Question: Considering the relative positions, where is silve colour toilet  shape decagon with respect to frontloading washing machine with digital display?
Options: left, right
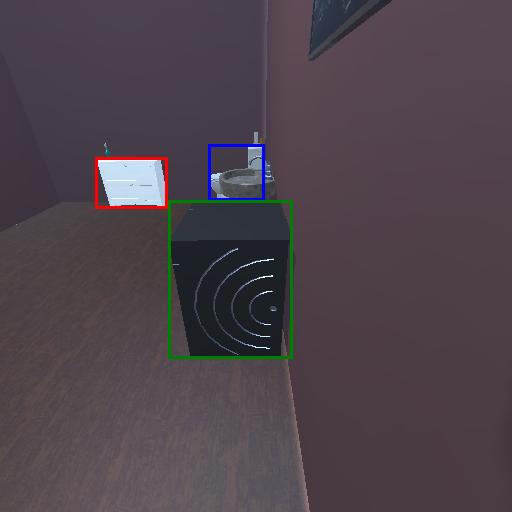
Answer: left